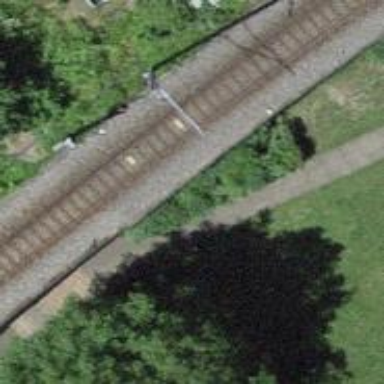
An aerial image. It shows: Single railway track with electrified contact line.